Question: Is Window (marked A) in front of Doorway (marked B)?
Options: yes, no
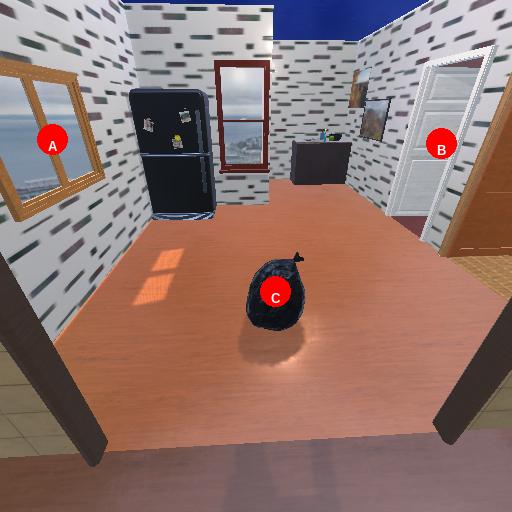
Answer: yes